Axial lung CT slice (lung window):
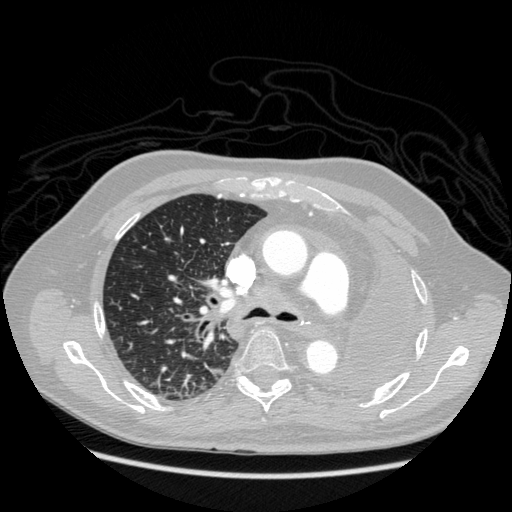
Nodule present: no